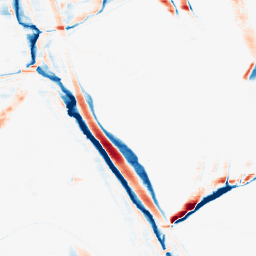
Category: morphological
Decomposition family: morphological_rect
Decomposition parameters: operation: average
width: 20
height: 3
Upsampling method: cubic_mitchell
Upsampling parameters: scale: 8
Upsampling scale: 8